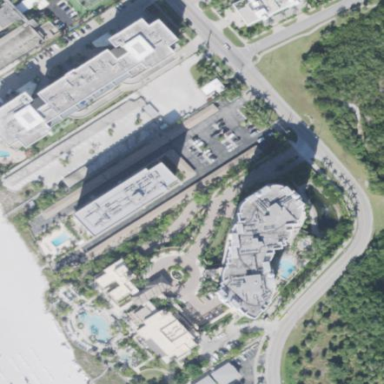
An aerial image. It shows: Hotel.